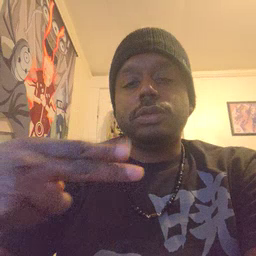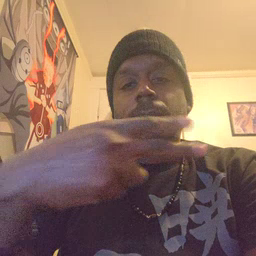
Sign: scissors